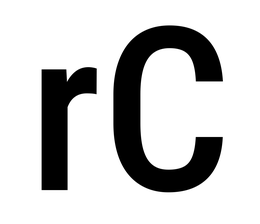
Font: Roboto_Condensed_Medium